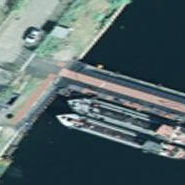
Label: Sand_carrier